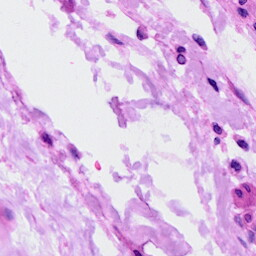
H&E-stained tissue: Ovarian